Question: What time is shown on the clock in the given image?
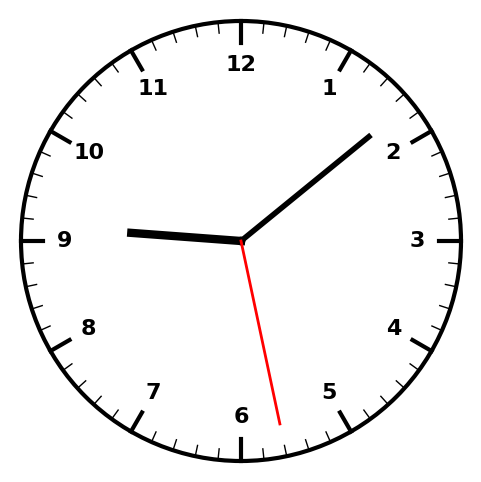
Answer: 09:08:28